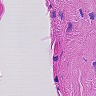
Metastatic tissue present: no